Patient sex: M
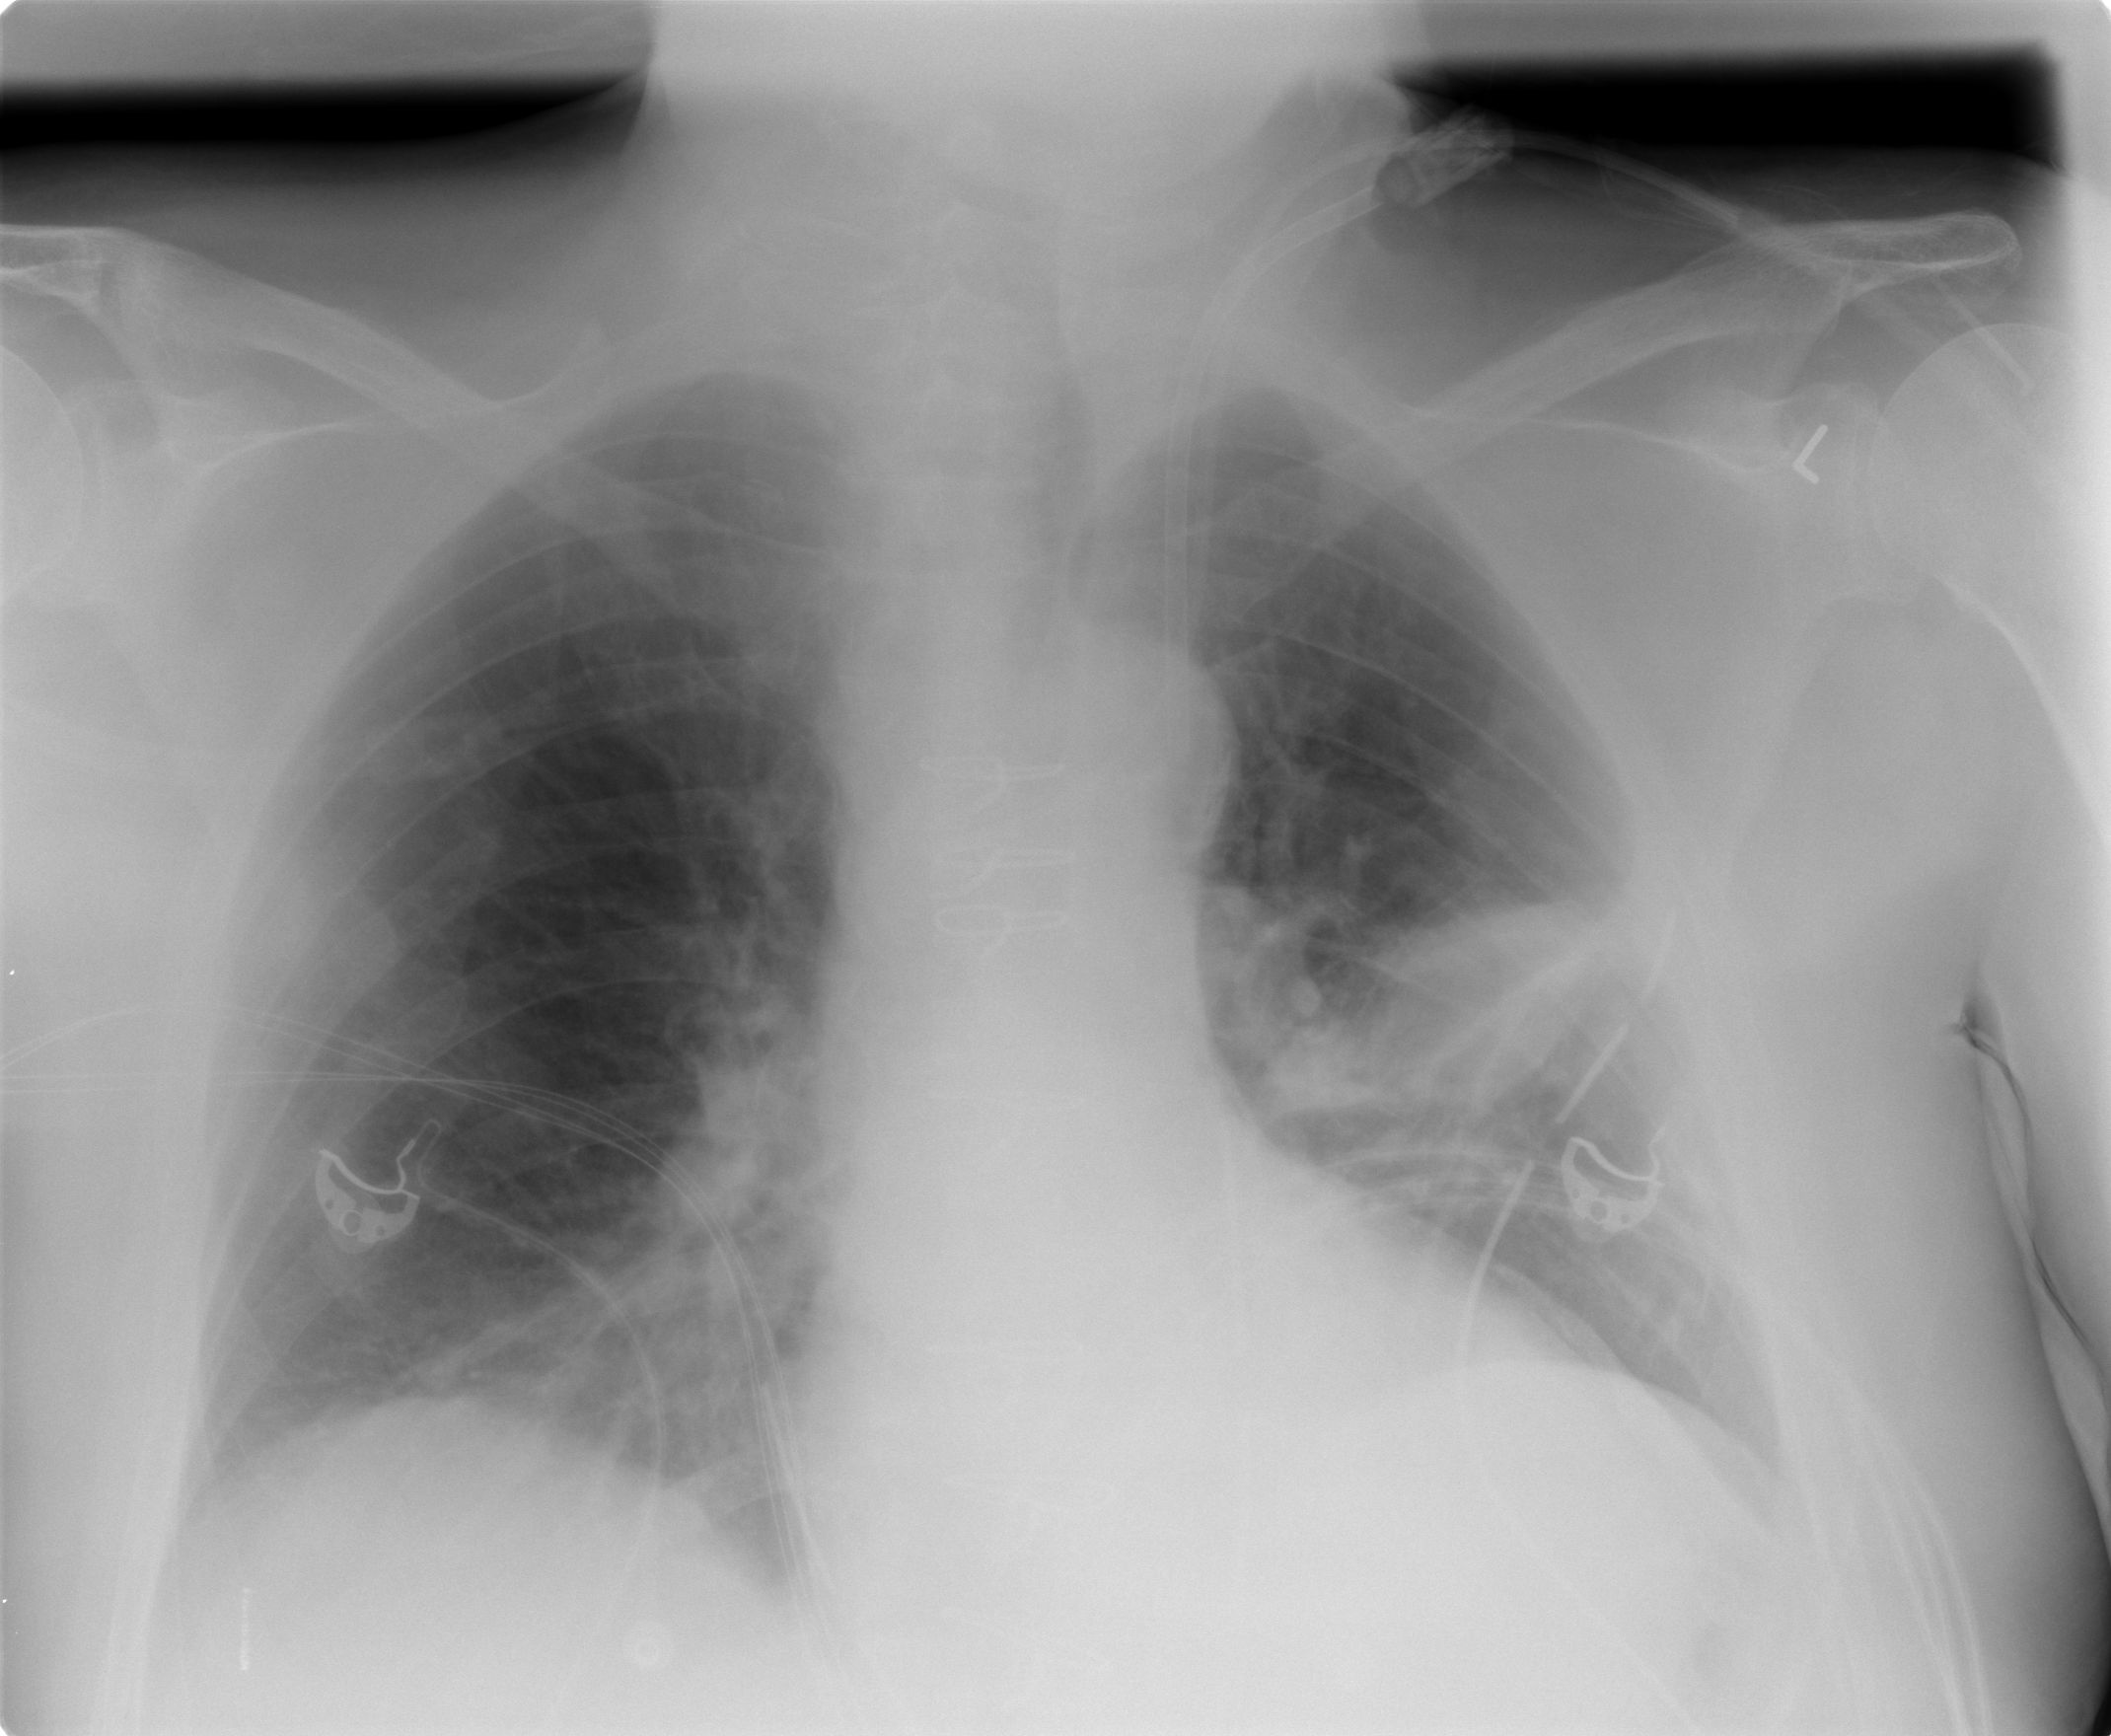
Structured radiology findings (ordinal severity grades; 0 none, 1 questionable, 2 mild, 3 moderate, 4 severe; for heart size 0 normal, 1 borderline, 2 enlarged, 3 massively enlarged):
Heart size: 0
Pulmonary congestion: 0
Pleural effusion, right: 1
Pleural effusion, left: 0
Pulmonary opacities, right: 0
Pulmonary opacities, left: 0
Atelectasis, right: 2
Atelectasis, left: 0